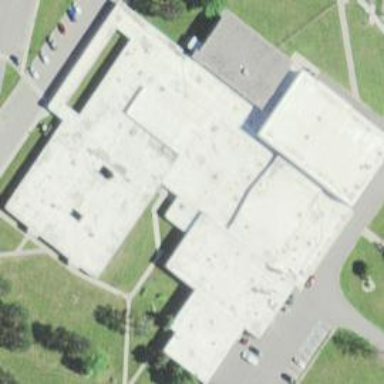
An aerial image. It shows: School building.